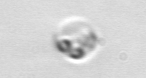
Label: Amoeba